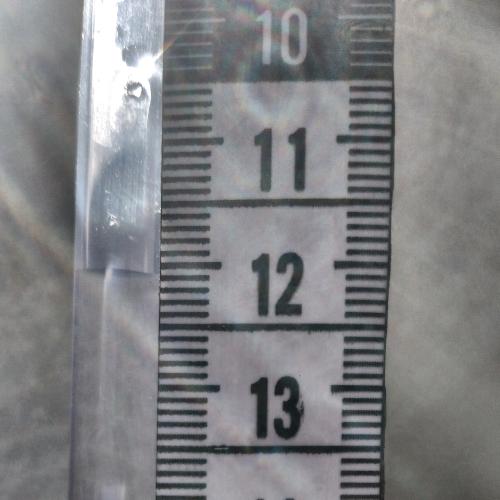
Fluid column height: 12.1 cm